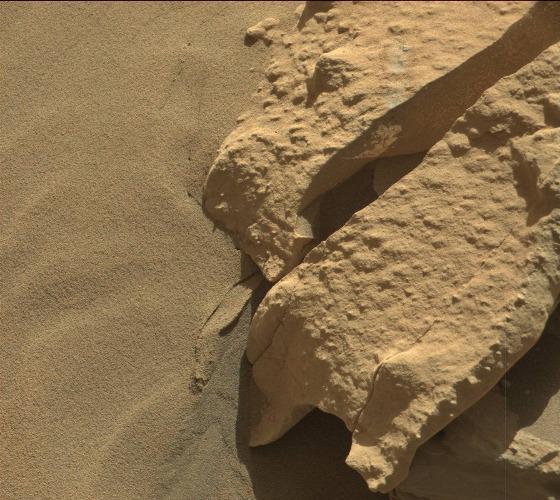
Terrain classes present: Gravel / Sand / Soil, Rock, Shadow